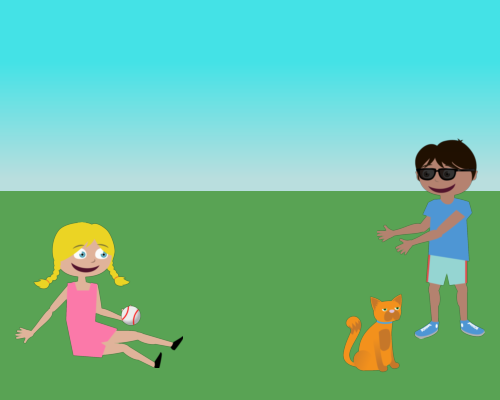
big smiling sitting jenny on left with legs out to right baseball in left hand head right under horizon big smiling hands out mike on right facing left with shades on shoulders right above horizon 1 2 from right big cat on right facing him small rocket on left facing left 1 2 from top med kite in middle of sky mike 's right hand is holding the string